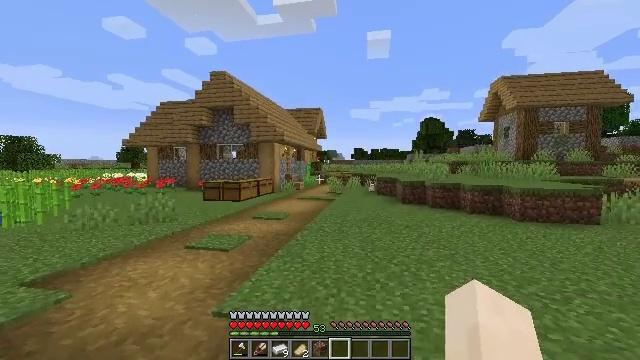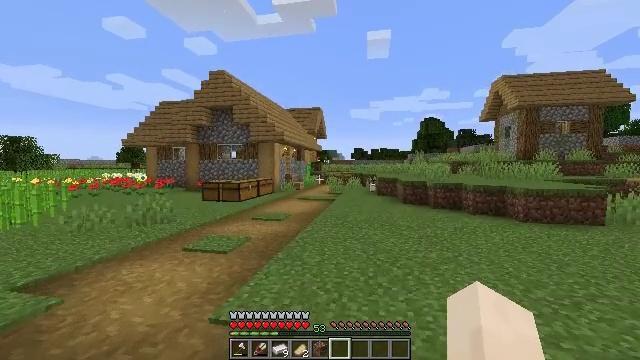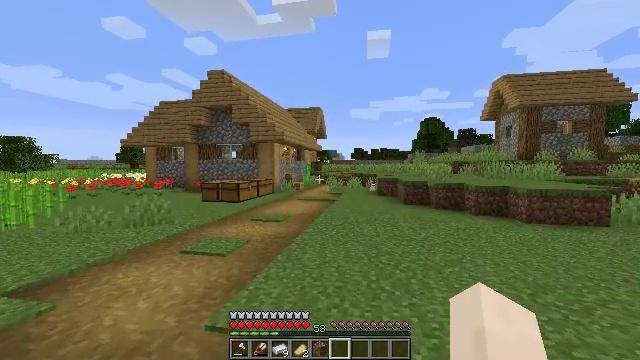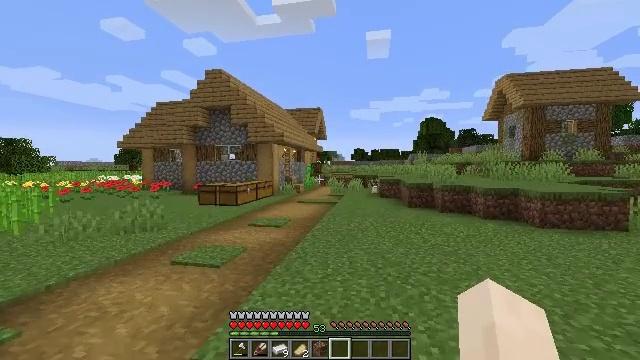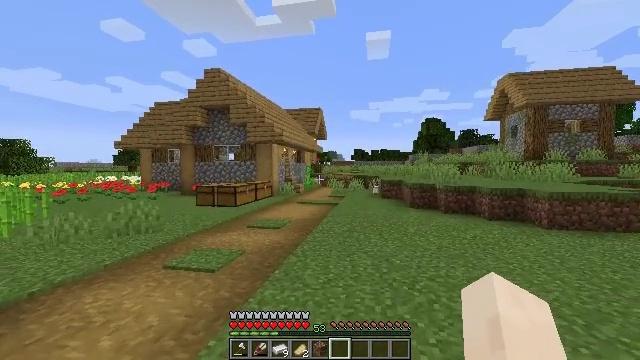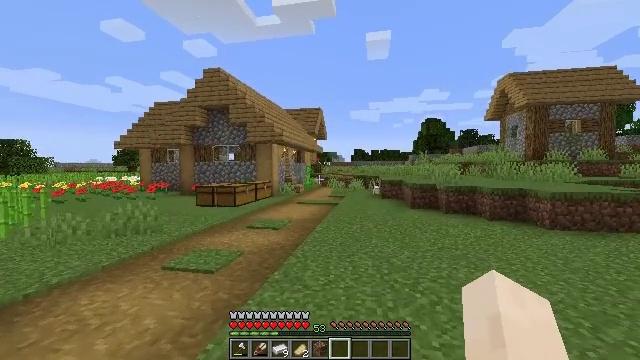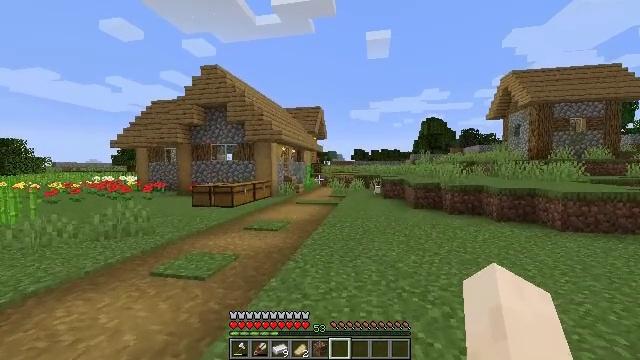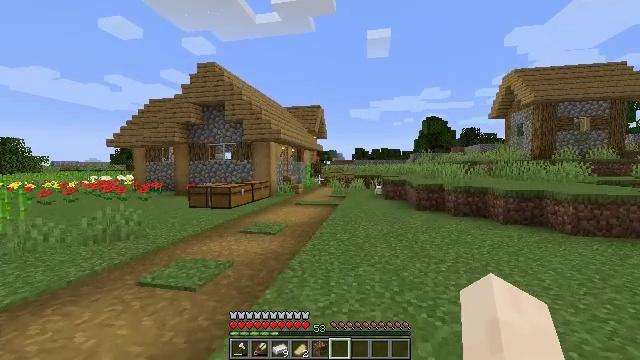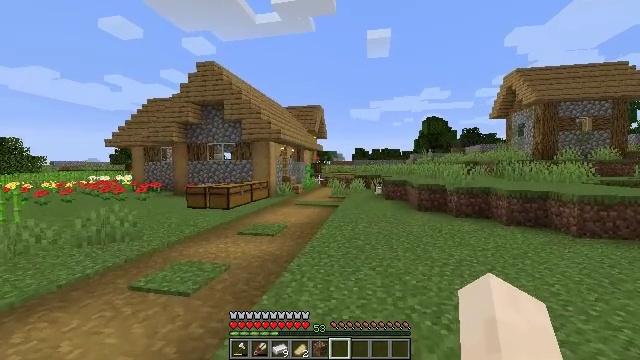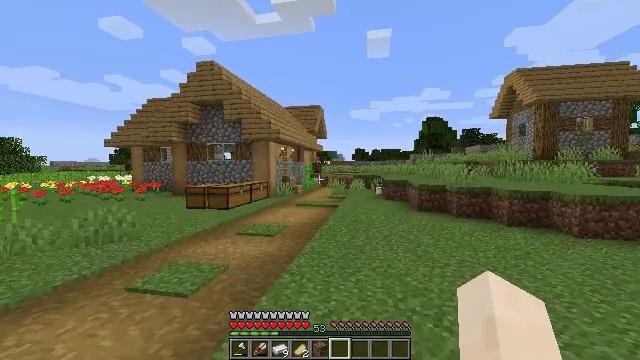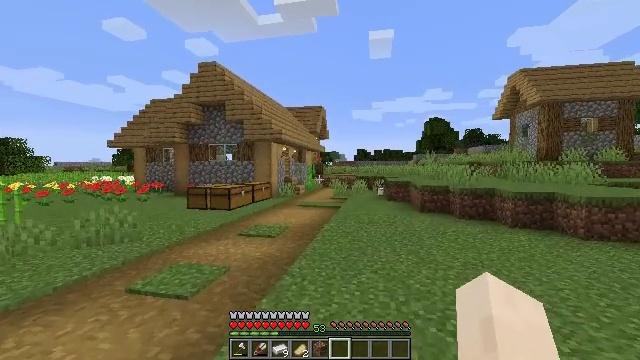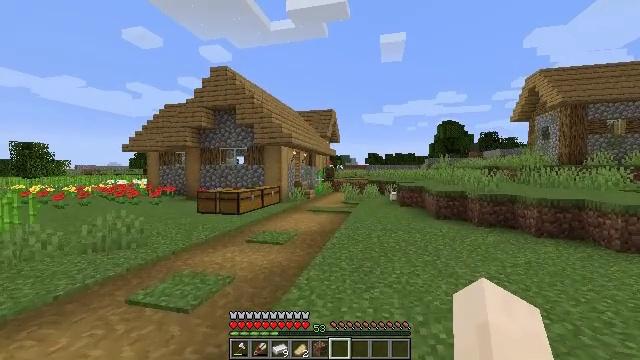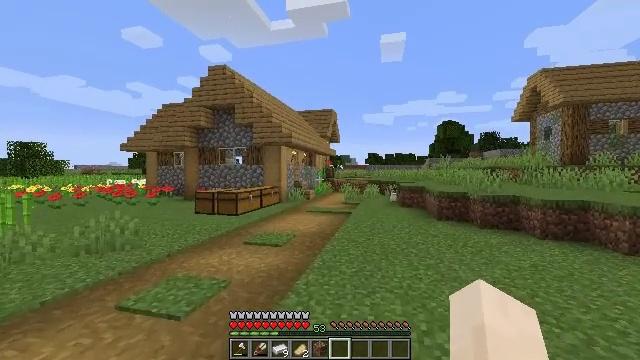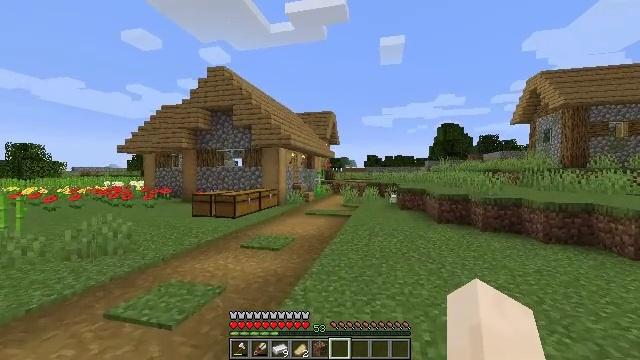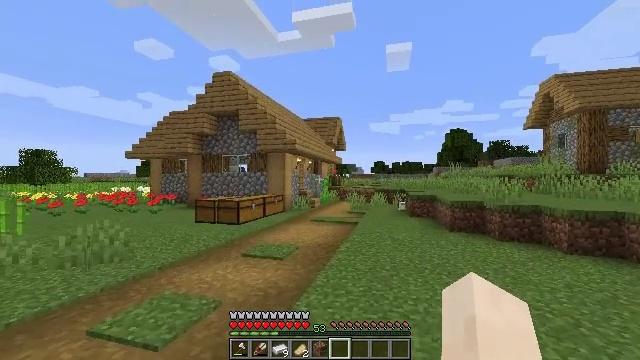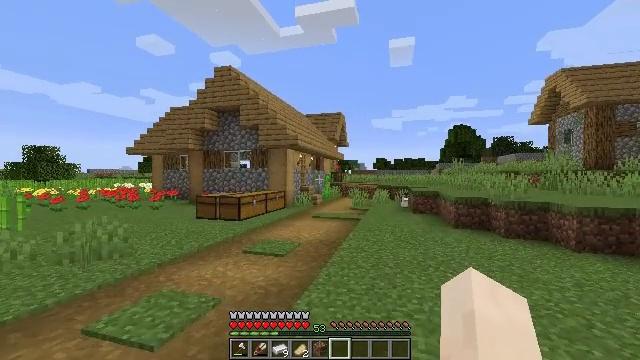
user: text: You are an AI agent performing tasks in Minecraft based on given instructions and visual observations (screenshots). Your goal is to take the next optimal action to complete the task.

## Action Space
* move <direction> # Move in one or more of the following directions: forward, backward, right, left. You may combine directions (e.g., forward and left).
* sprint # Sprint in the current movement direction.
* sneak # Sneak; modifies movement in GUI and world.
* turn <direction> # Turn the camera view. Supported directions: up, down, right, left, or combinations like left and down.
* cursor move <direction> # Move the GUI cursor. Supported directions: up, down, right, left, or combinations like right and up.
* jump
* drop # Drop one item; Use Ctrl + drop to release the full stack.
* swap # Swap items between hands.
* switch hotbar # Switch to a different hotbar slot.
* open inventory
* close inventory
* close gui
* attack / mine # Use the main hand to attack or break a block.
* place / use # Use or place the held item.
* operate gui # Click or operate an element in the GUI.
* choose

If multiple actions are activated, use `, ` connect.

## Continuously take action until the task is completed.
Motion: motion action
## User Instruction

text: Make a crossbow in the crafting table.
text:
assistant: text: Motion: move forward
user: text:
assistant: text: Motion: move forward
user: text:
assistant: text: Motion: move forward
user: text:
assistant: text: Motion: move forward
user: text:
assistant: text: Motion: move forward
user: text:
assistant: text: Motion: move forward
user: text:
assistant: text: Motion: move forward
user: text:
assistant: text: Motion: no_op
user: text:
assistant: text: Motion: no_op
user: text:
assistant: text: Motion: move forward
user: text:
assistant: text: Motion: move forward, turn left
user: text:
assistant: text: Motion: move forward
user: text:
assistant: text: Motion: move forward
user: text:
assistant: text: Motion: move forward, turn left and up
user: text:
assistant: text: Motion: move forward
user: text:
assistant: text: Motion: move forward
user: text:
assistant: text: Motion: move forward
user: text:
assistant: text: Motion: move forward
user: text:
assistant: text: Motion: move forward
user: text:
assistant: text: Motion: move forward
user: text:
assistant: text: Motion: move forward
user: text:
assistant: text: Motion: move forward
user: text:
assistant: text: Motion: move forward
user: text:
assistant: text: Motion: move forward
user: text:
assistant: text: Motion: move forward
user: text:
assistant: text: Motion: move forward
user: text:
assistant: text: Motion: move forward
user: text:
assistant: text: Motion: move forward
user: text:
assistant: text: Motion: move forward
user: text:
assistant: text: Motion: move forward